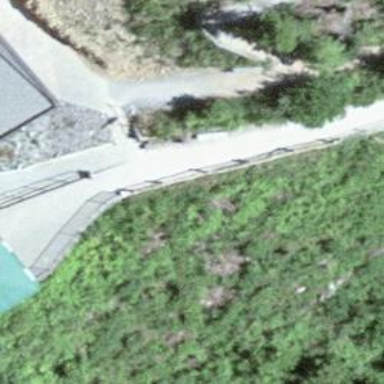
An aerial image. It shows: Steps on fine gravel road.